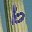
Label: 6